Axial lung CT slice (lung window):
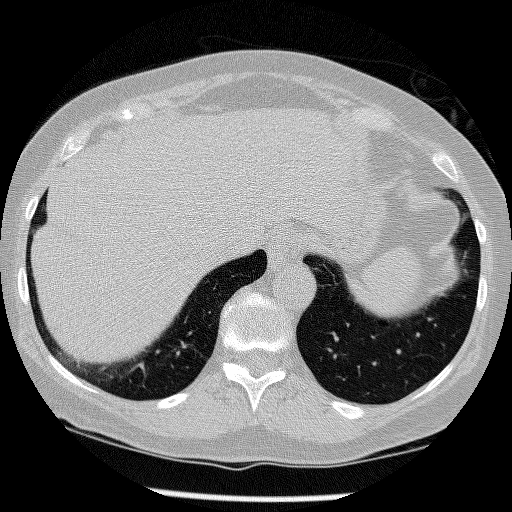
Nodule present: no